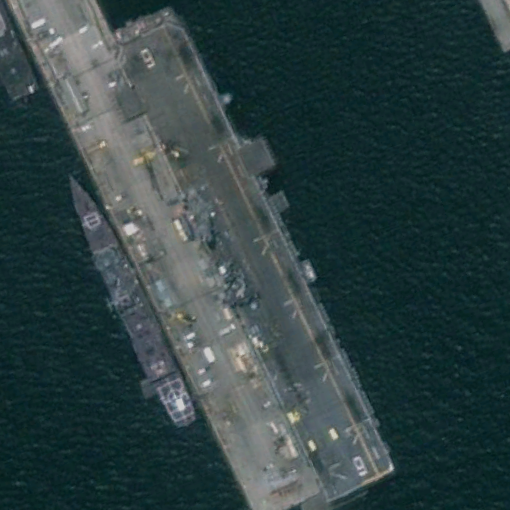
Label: assault